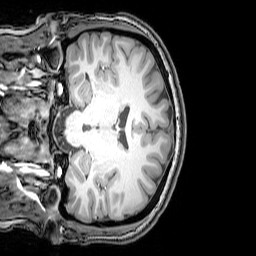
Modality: T1w
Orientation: coronal
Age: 22
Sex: female
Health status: healthy
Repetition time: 0.081 s
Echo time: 0.037 s